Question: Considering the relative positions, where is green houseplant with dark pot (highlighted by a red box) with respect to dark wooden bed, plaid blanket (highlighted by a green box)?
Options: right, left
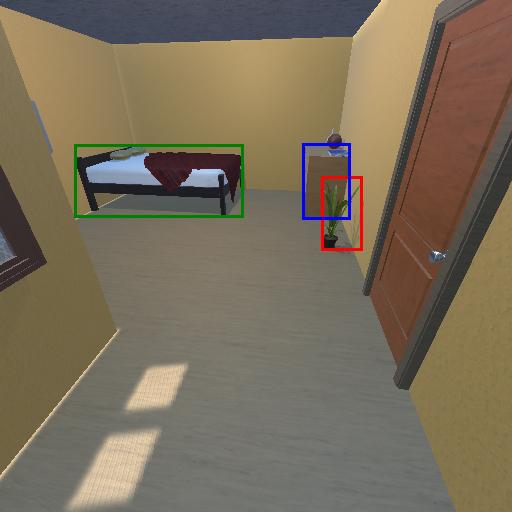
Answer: right